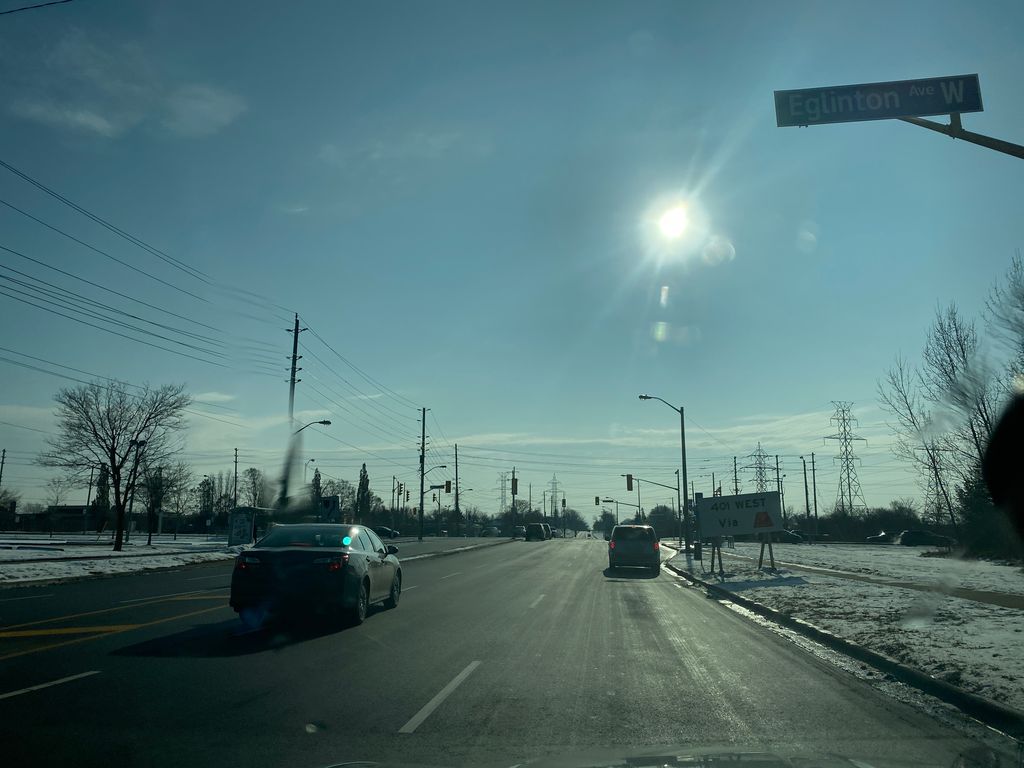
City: toronto